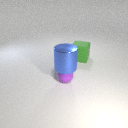
small purple rubber sphere to the left of large green rubber cube